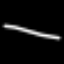
Label: line